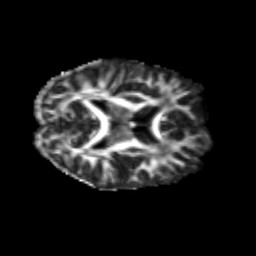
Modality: FA
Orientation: axial
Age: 19
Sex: female
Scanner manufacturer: siemens
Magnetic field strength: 3 T
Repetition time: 3.5 s
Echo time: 0.125 s